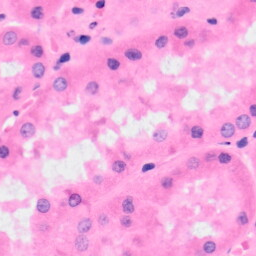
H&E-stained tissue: Kidney